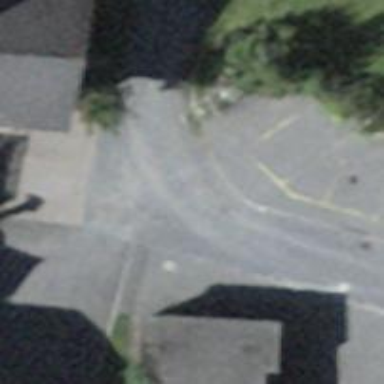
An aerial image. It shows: Residential road with gravel surface.